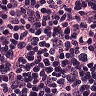
Metastatic tissue present: yes